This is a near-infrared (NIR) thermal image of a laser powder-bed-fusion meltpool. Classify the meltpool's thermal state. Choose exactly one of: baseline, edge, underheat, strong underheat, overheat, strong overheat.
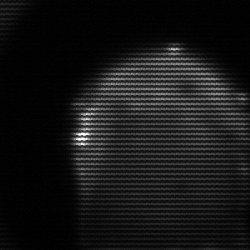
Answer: edge